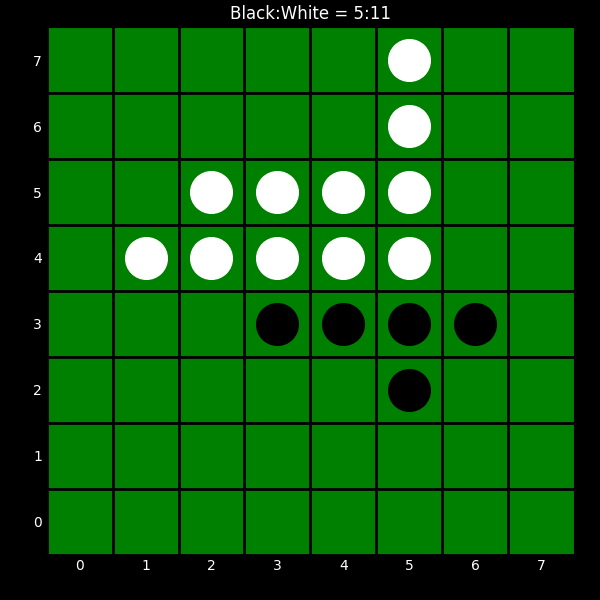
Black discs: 5
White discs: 11